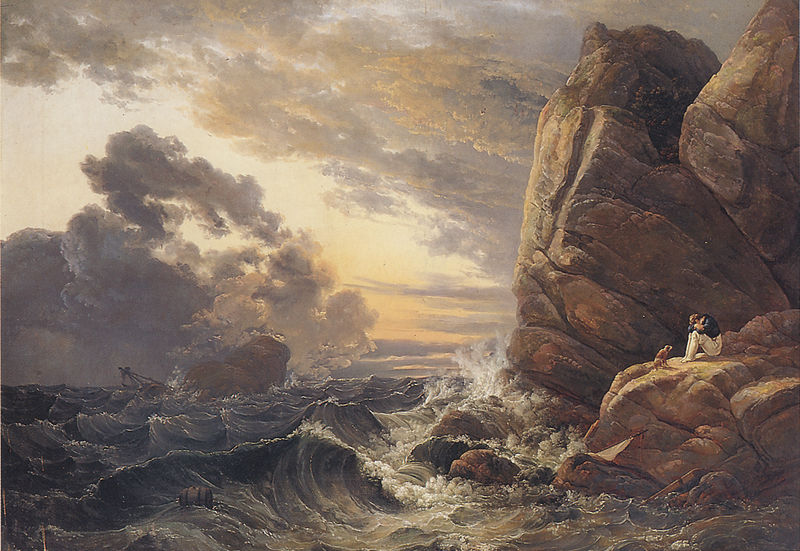
Titel: Morgen nach einer Sturmnacht
Künstler: Johan Christian Clausen Dahl
Standort: Oslo
Institution: Nasjonalgalleriet
Schlagwörter: blau, felsen, gemälde, gestein, gewitter, himmel, mann, meer, schatten, vogel, wasser, weiß, wolken, gelb, grün, landschaft, see, sitzen, ufer, abend, braun, frau, grau, licht, schwarz, hund, tier, wolke, malerei, falten, mensch, stein, steine, trauer, öl, dämmerung, einsamkeit, natur, wind, busch, einsam, sonne, figur, sitzend, traurig, boot, gischt, küste, schiff, segel, welle, wellen, kauern, mast, fels, klippen, sonnenuntergang, untergehen, steil, romantik, schaum, aufgewühlt, brandung, naturgewalt, planken, schiffbruch, seenot, sinken, sturm, stürmisch, unglück, untergang, unwetter, wetter, wild, wogen, deutsch, allein, junge, abendrot, klippe, ozean, steilküste, riff, aufruhr, weinen, matrose, fass, seegang, gebückt, schaumkronen, balu, gestrandet, kentern, retten, rettung, schäumen, zerklüftet, schroff, tonne, rumpf, weinender, kliff, merr, gekentert, gesunken, meeer, zusammengesunken, unheil, stürmig, nordalpin, dahl, schiffbrüchiger, sinkend, überlebender, gerettet, hoffnungslosigkeit, ssee, kerntern, kühle farben, schiff zerschellt, zerschellen, 1800, kpste